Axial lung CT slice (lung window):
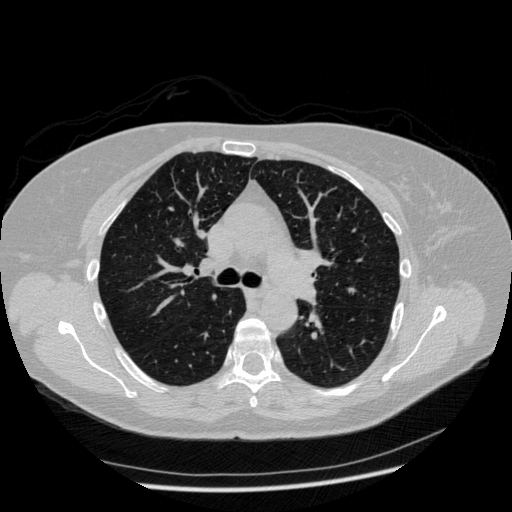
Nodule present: no